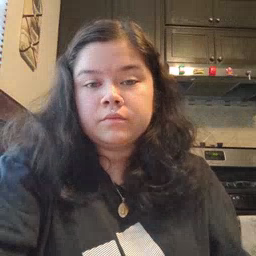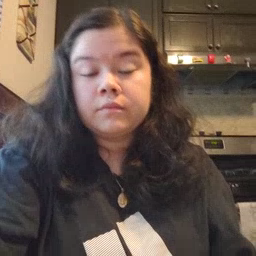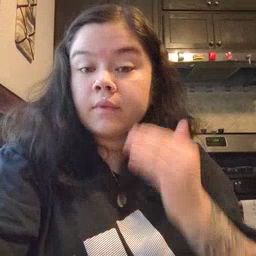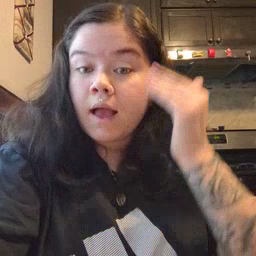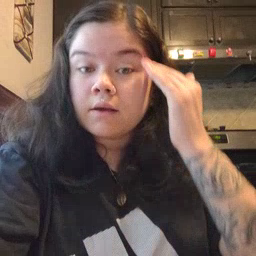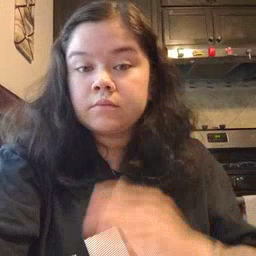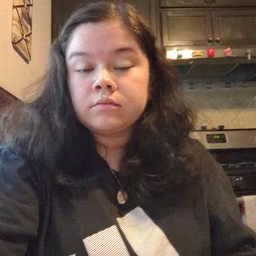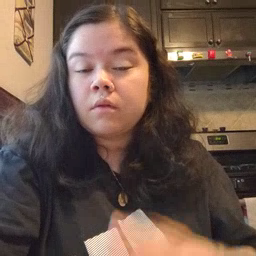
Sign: head